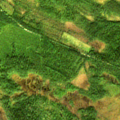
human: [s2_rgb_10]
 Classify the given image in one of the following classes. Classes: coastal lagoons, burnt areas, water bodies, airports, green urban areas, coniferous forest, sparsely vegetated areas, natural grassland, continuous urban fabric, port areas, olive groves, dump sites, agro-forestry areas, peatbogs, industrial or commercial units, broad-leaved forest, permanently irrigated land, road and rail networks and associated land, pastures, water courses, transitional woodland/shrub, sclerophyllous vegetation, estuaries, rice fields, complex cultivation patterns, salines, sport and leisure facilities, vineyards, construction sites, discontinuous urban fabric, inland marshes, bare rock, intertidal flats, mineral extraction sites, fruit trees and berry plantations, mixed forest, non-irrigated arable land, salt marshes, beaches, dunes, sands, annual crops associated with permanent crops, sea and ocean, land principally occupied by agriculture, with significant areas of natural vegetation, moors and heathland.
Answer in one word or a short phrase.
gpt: coniferous forest, mixed forest, peatbogs